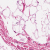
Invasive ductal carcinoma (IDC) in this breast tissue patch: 0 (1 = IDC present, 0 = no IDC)